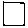
Label: square